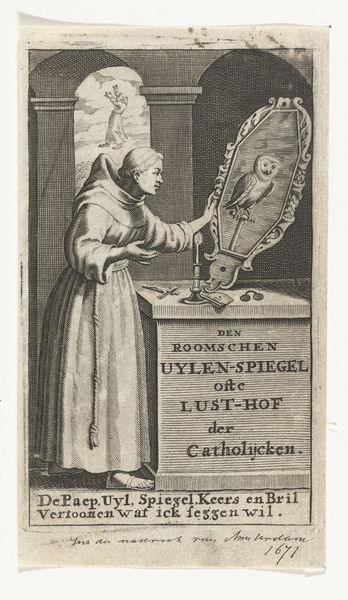
Titel: Tweede titelblad voor De Roomse Uilenspiegel
Standort: Amsterdam
Institution: Rijksmuseum
Schlagwörter: wolken, frau, säulen, ausblick, spiegel, kutte, bilderrahmen, kerze, kreuz, brille, kneifer, kerzenständer, kerzenleuchter, mönch, eule, minerva, eulenspiegel, uylen-spiegel, zingulum